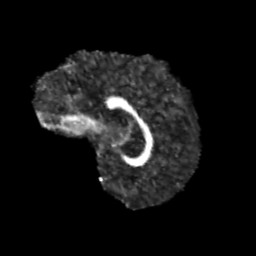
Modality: FA
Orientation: sagittal
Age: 11
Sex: male
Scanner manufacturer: siemens
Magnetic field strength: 3 T
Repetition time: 3.8 s
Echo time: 0.07 s